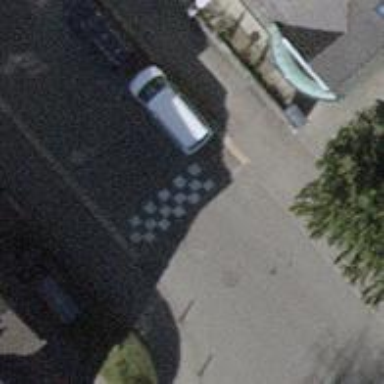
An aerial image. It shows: Table-style traffic calming feature.